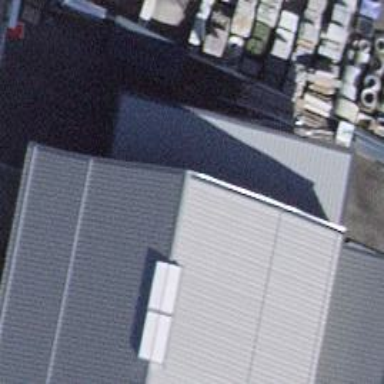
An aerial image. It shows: View of roof of building.